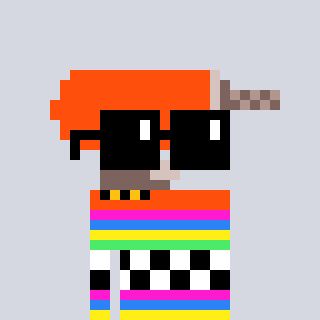
a pixel art character with square black sunglasses, a drill-shaped head and a hotbrown-colored body on a cool background